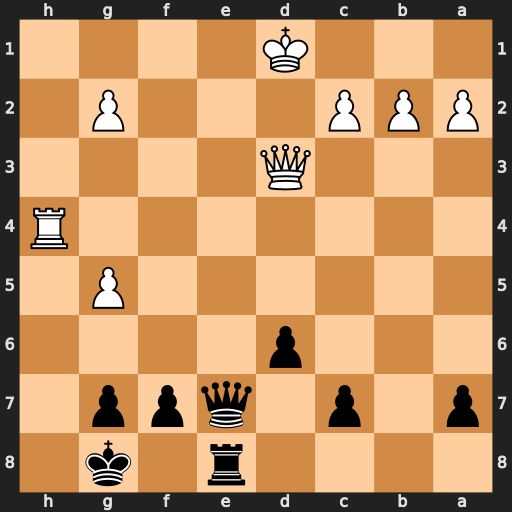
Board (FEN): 4r1k1/p1p1qpp1/3p4/6P1/7R/3Q4/PPP3P1/3K4
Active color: b
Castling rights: -
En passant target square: -
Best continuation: Qe1#